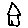
Label: house